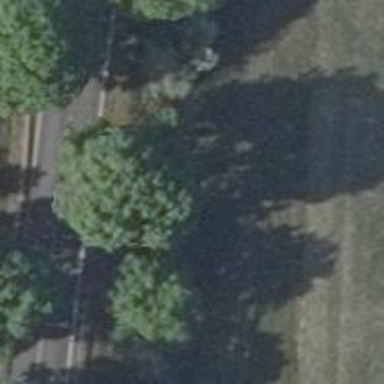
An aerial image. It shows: Row of deciduous broadleaved trees.